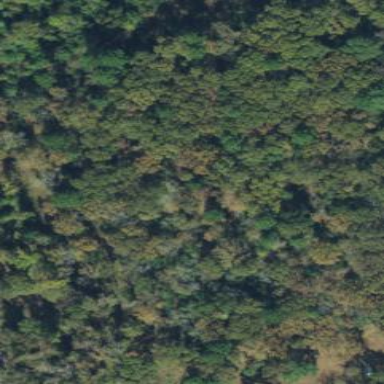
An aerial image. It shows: Mixed woodland area with variety of leaf types and cycles.